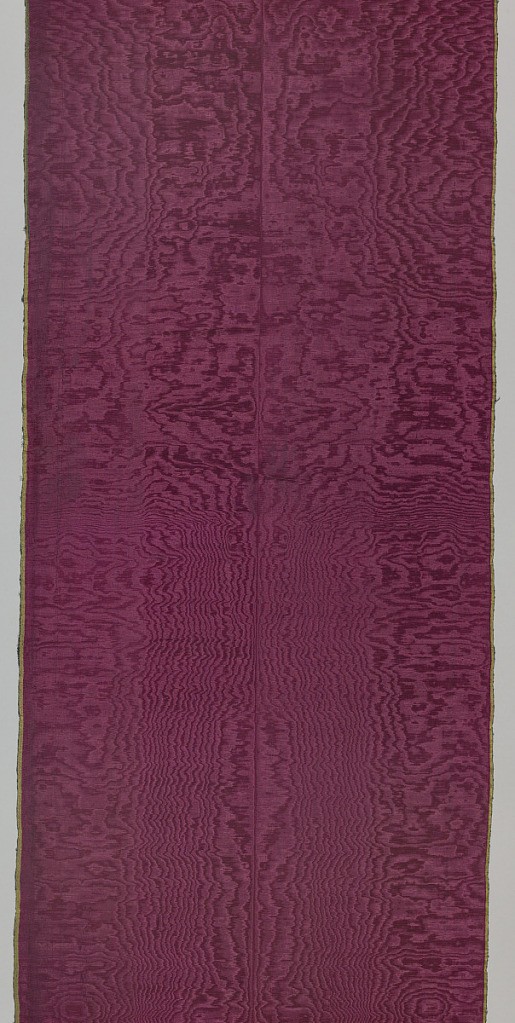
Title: Textile
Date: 18th century
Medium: silk Technique: rib weave (faille) with moire
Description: Violet silk faille with fine symmetrical moire on either side of a central fold. Violet silk warp with dark green silk weft.